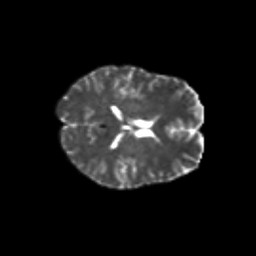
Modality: T2w
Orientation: axial
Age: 38
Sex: female
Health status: healthy
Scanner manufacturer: siemens
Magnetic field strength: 3 T
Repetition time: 10.8 s
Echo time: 0.082 s